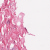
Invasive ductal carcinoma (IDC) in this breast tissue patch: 0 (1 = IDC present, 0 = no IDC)